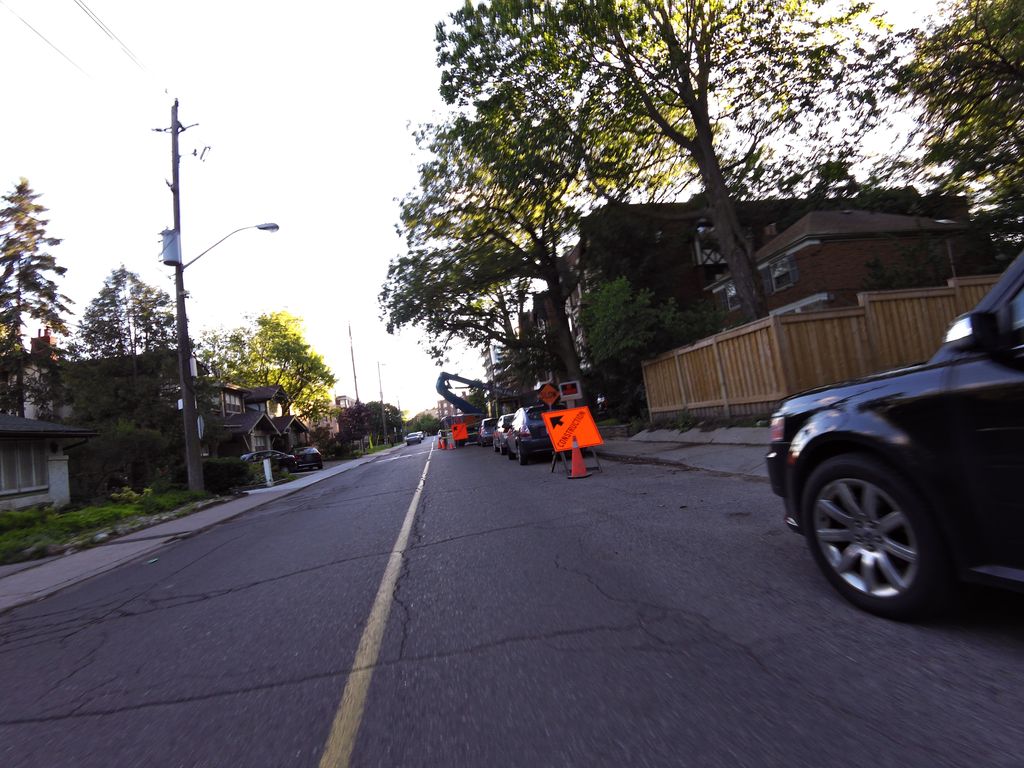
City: toronto